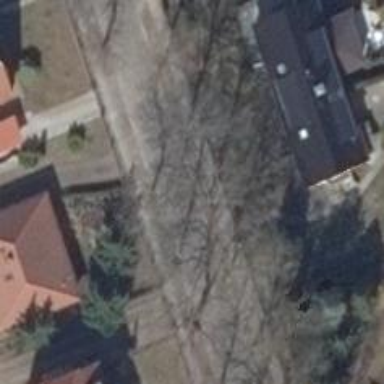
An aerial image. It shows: Driveway leading to service road.